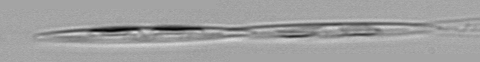
Label: Pseudo-nitzschia